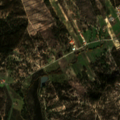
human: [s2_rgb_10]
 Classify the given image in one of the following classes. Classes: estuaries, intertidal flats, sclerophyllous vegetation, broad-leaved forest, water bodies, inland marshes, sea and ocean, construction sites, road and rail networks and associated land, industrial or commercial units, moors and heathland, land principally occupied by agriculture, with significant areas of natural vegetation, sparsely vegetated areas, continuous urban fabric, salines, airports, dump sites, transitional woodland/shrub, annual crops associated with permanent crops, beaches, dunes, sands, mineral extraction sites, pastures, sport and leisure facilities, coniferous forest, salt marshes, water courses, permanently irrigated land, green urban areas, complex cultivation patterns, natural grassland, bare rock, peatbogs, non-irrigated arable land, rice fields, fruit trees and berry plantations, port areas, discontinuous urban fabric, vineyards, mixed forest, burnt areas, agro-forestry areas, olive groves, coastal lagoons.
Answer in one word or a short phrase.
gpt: complex cultivation patterns, broad-leaved forest